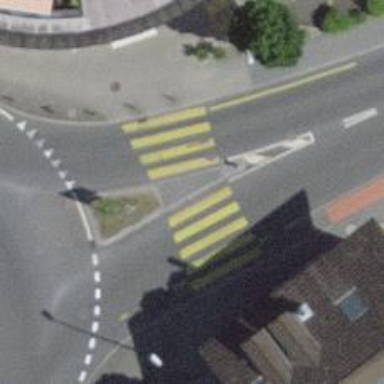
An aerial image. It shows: Zebra crossing on footway.